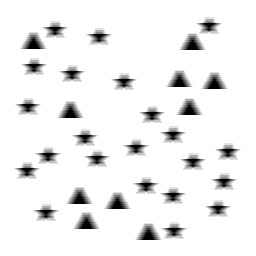
Squares: 0
Triangles: 10
Stars: 22
Total shapes: 32